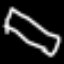
Label: pencil